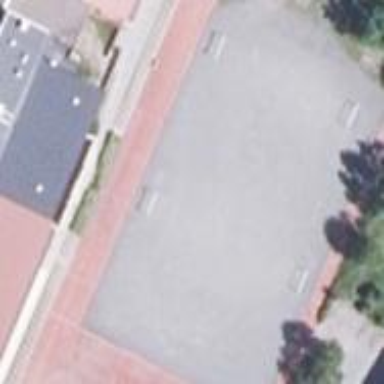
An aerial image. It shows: Athletics sports center.